Question: With the code below, I can get paragraphs from wikipedia, but not gutenberg:
'''
private void buttonLoadHTML_Click(object sender, EventArgs e)
{
string url = textBoxFirstURL.Text;
GetParagraphsListFromHtml(url);
}
public List<string> GetParagraphsListFromHtml(string sourceHtml)
{
var pars = new List<string>();
var getHtmlWeb = new HtmlWeb();
var document = getHtmlWeb.Load(sourceHtml);
var pTags = document.DocumentNode.SelectNodes("//p");
if (pTags != null)
{
foreach (var pTag in pTags)
{
if (!string.IsNullOrWhiteSpace(pTag.InnerText))
{
pars.Add(pTag.InnerText);
MessageBox.Show(pTag.InnerText);
}
}
}
MessageBox.Show("done!");
return pars;
}
'''
If I enter "<URL>, I get this:

Why would that be the case and is there a way to work around it?
## UPDATE
The supposedly same question linked to is not only not the same question, it does not have an answer, so that statement ("This question may already have an answer here") is not true or, at the very least, misleading.
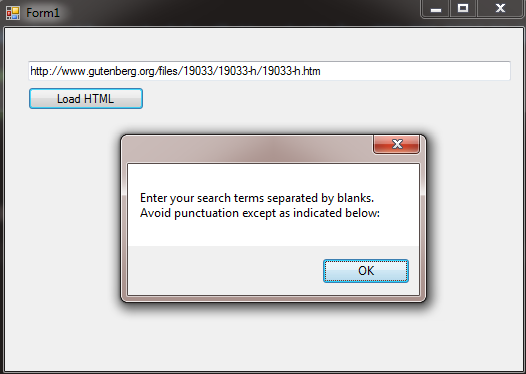
Answer: Project Gutenberg will redirect you to a 'Welcome Stranger' page if it doesn't recognize that you have been there before. Presumably that is through the use of a cookie. So, unless your code is maintaining a cookie collection across executions, you'll be redirected to that page.
This is the page I was redirected to when clicking your link <URL>
If you view the source of that page, you'll see there is only one paragraph tag in it that contains exactly the text you show in your screenshot.
You will also notice that in the comments at the top of the page you will see the following notice:
> DON'T USE THIS PAGE FOR SCRAPING. Seriously. You'll only get your IP blocked.Download <URL> instead, which
contains Project Gutenberg metadata in one RDF/XML file.